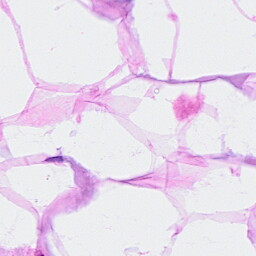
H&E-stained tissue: Breast